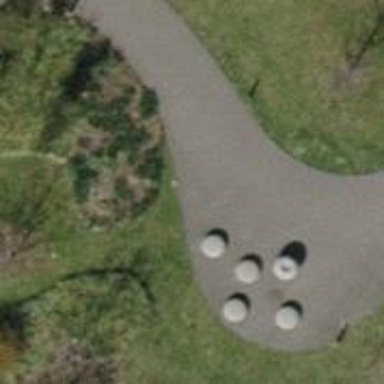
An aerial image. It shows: Bench for seating.